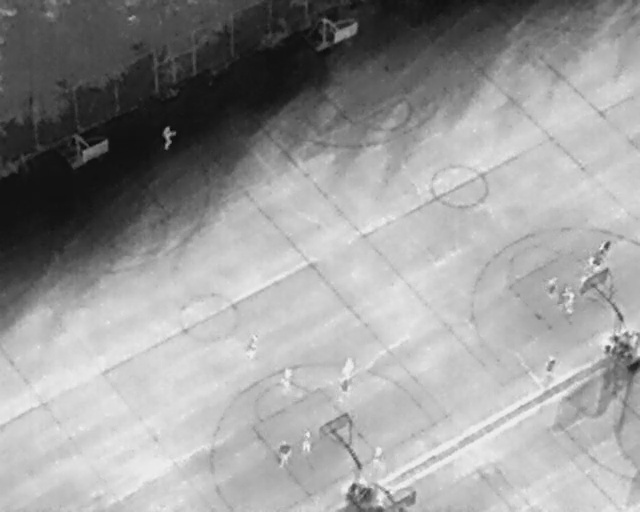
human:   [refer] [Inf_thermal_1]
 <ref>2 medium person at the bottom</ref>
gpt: <box>[[52, 74, 55, 76, 11], [45, 84, 49, 87, 10]]</box>

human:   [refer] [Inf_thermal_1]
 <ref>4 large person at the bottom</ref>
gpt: <box>[[42, 72, 46, 75, 7], [52, 70, 56, 73, 11], [41, 87, 46, 90, 10], [57, 86, 60, 90, 10]]</box>

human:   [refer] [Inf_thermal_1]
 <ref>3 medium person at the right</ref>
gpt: <box>[[84, 54, 88, 56, 14], [92, 47, 96, 49, 28], [91, 50, 94, 52, 13]]</box>